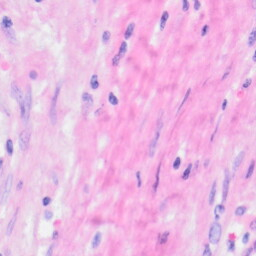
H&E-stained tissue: Kidney